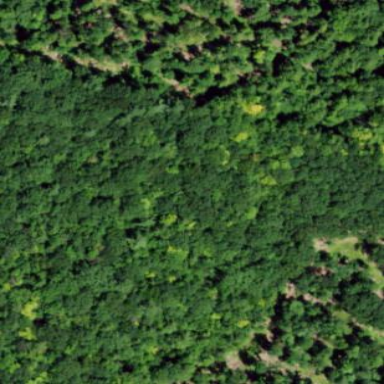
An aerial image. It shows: Detached parcel of nature reserve with forest preserve protection title.